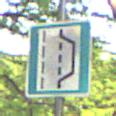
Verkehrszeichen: NothalteUndPannenbucht
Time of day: MorningAfternoon
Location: Outdoor (RoadRail)
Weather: Clear
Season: NotSpecified
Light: Natural